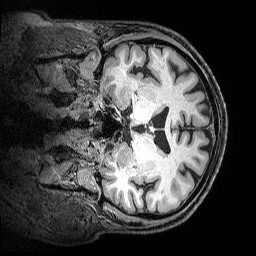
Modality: T1w
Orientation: coronal
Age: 64
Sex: male
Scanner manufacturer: siemens
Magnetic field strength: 3 T
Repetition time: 2.5 s
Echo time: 0.00369 s